Contrast-enhanced CT slice 95 of 146
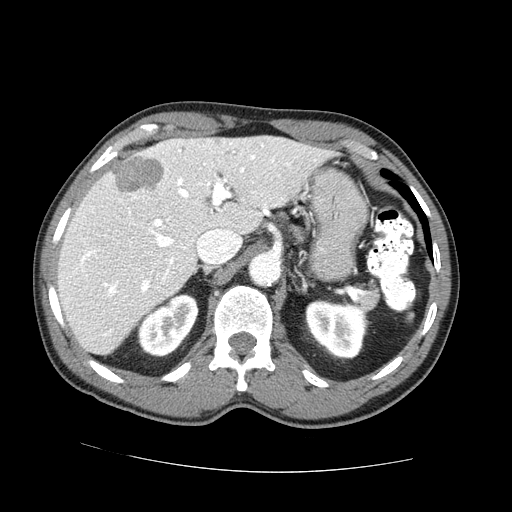
Segmented voxel counts for this case:
Liver: 1001838 voxels
Tumor mass: 12185 voxels
Portal vein: 28472 voxels
Abdominal aorta: 11078 voxels